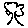
Label: tree